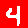
Digit: 4